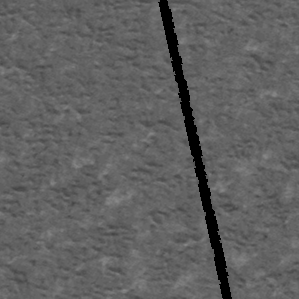
Label: frost